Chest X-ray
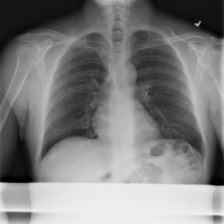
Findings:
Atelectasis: negative
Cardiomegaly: negative
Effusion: negative
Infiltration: negative
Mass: negative
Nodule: negative
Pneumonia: negative
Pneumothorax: negative
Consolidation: negative
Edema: negative
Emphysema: negative
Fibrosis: negative
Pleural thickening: negative
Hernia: negative